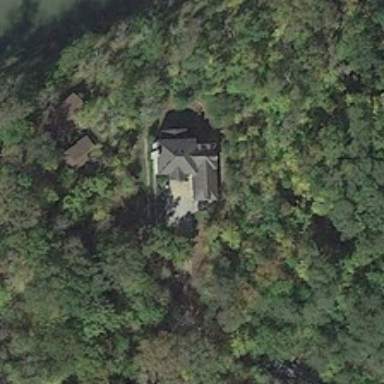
Many green trees are around several buildings .